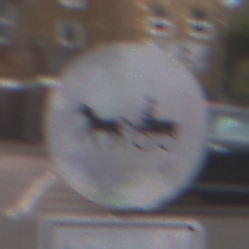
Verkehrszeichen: VerbotGespannfuhrwerke
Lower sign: ZeitangabenOhneBeschraenkungAufWochentage1
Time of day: MorningAfternoon
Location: Outdoor (Urban)
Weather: Overcast
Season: NotSpecified
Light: Natural